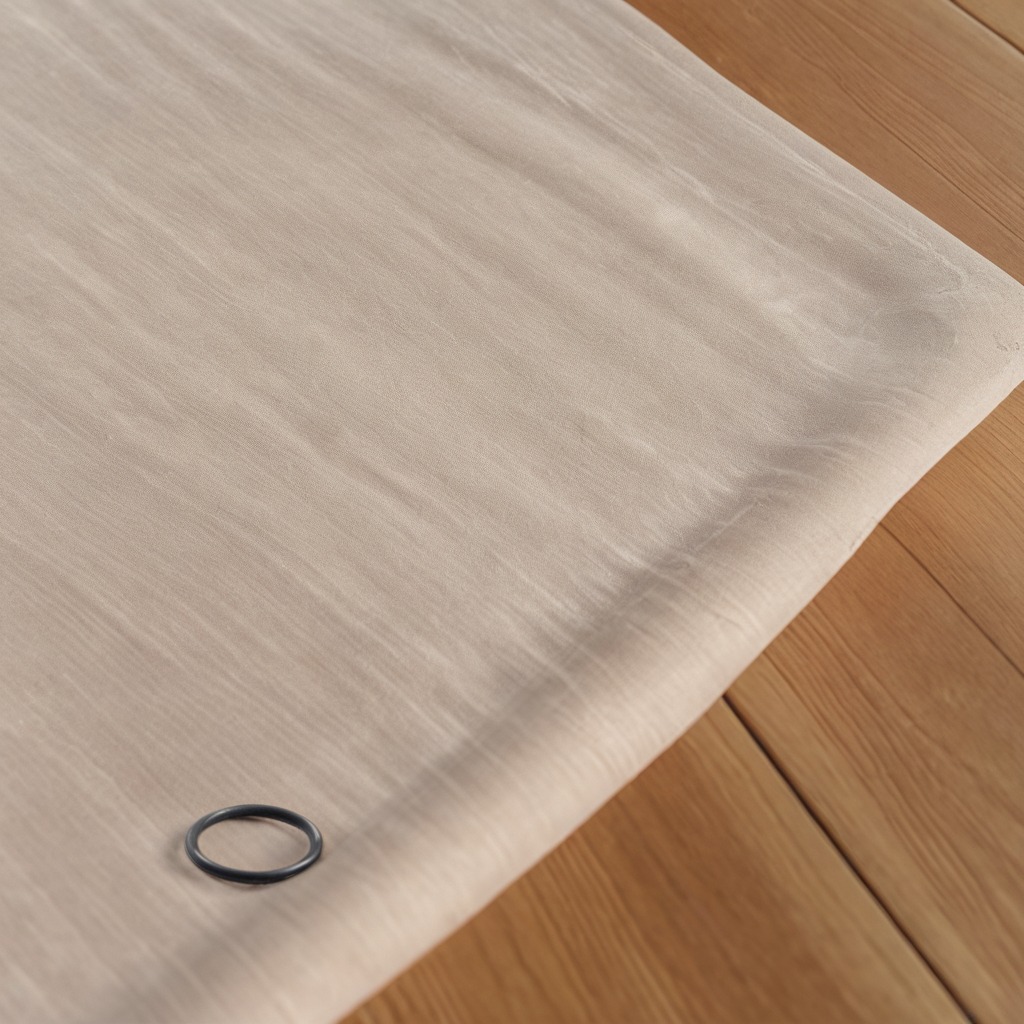
A rubber O-ring lies on a wooden table in an outdoor workshop during daytime bright natural light soft shadows worn but beneath the cloth.